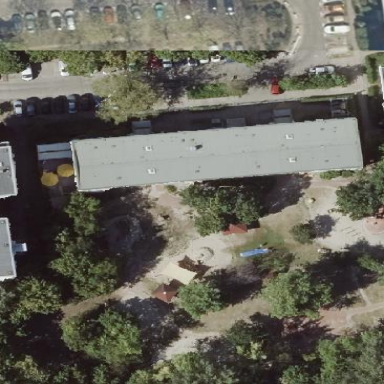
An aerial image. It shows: Kindergarten.